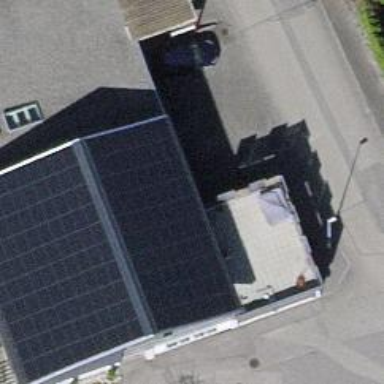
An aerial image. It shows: Solar photovoltaic panel generator.